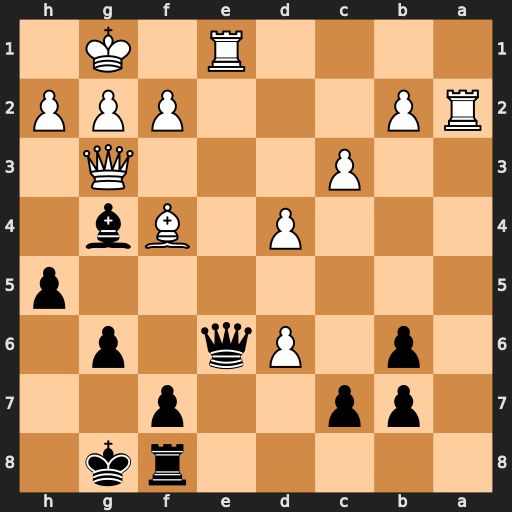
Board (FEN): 5rk1/1pp2p2/1p1Pq1p1/7p/3P1Bb1/2P3Q1/RP3PPP/4R1K1
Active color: b
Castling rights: -
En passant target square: -
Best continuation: Qxe1#